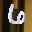
Label: 6